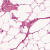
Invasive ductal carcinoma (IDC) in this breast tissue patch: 0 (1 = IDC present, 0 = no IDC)